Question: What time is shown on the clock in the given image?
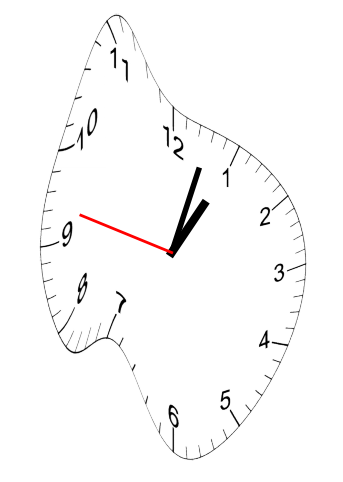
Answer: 01:02:47